七年级 · 组合数学
(2021・曲沃县期末 $)$ 正方形卡片 $A$ 类、 $B$ 类和长方形卡片 $C$ 类各若干张, 如果要拼一个长为 $(2 a+b)$,宽为 $(a+3 b)$ 的长方形, 则需要 $C$ 类卡片 \$ \qquad \$张.

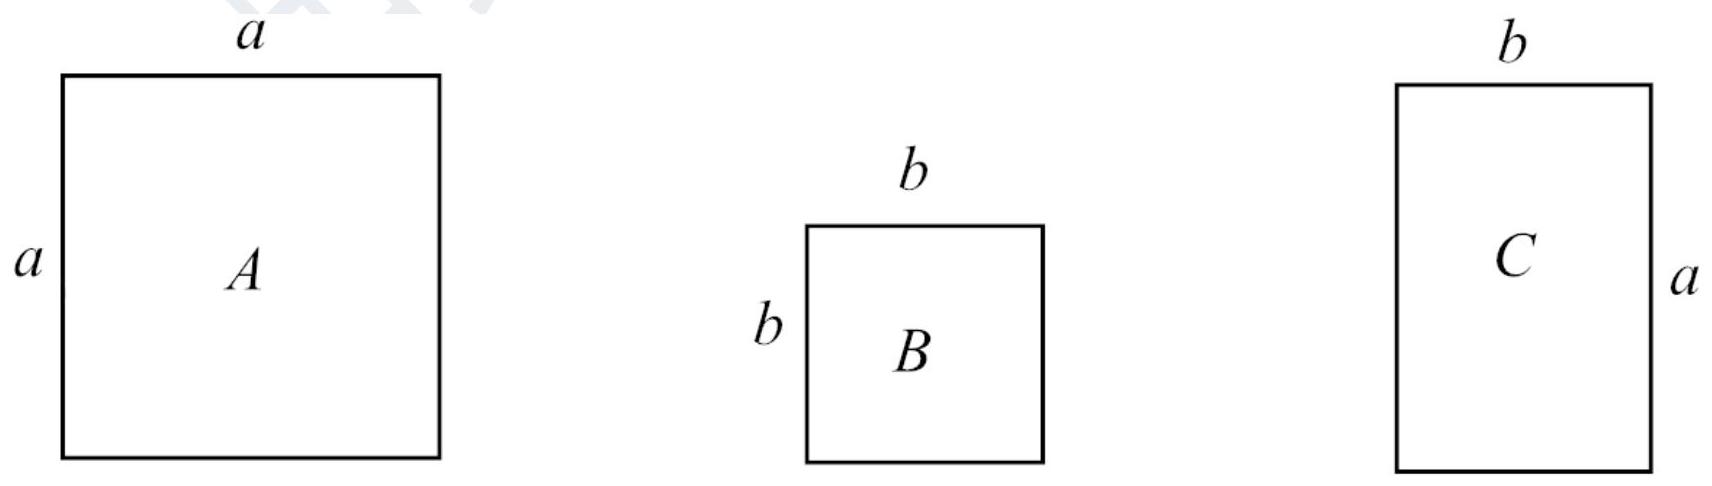
答案: 7 .
解析: 根据长方形的面积等于长乘以宽列式, 再根据多项式的乘法法则计算, 然后结合卡片的面积即可作出判断.

【答案】解: 长为 $2 a+b$, 宽为 $a+3 b$ 的矩形面积为 $(2 a+b) \quad(a+3 b)=2 a^{2}+7 a b+3 b^{2}$,

$A$ 图形面积为 $a^{2}, B$ 图形面积为 $b^{2}, C$ 图形面积为 $a b$,
则可知需要 $A$ 类卡片 2 张, $B$ 类卡片 3 张, $C$ 类卡片 7 张. 故答案为: 7 .

【点睛】此题主要考查了多项式乘多项式, 掌握多项式乘以多项式的法则是本题的关键。注意不要漏项, 漏字母, 有同类项的合并同类项.